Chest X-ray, AP view. Patient: 33 years old, sex M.
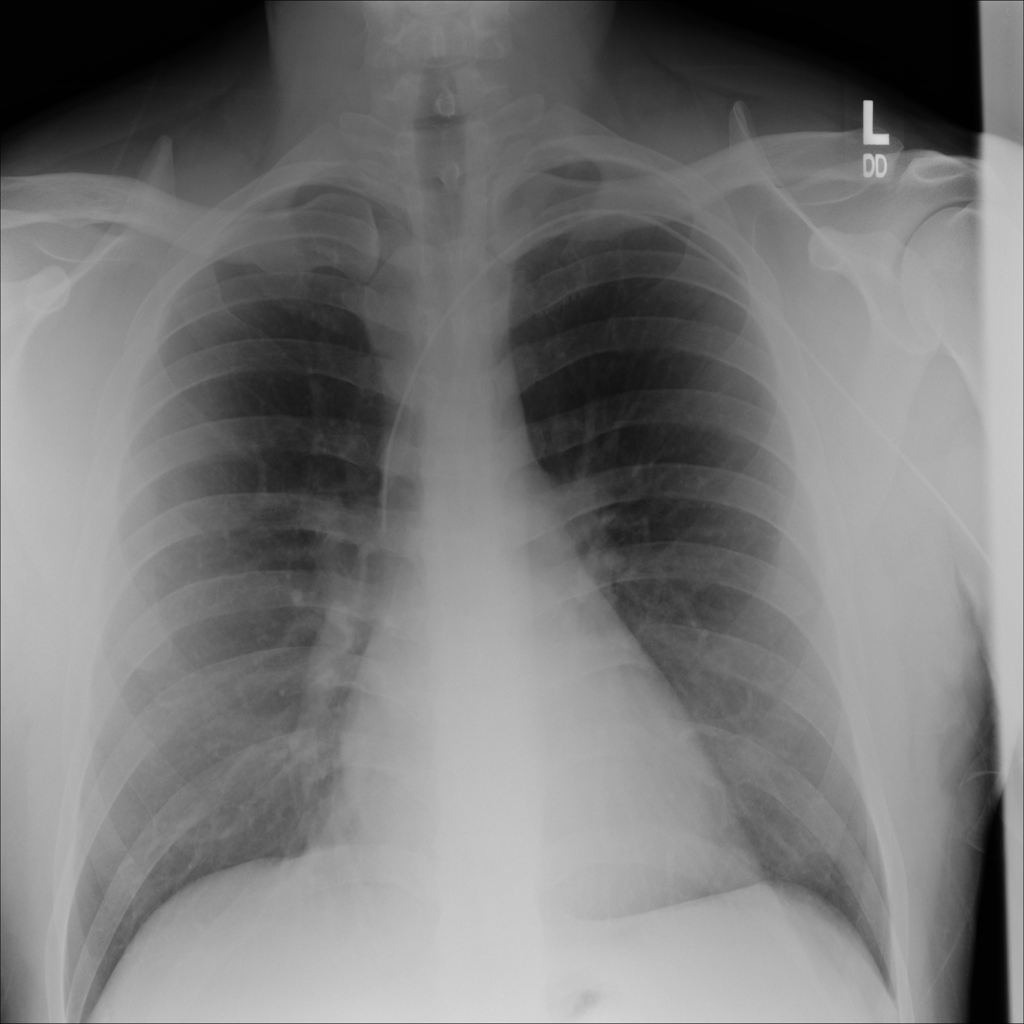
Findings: No Finding